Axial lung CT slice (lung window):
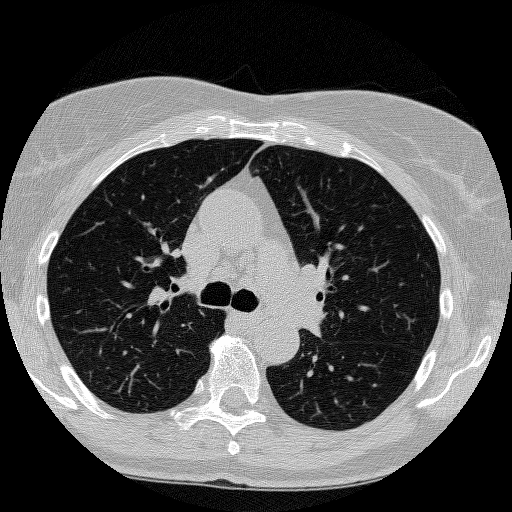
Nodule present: no